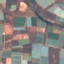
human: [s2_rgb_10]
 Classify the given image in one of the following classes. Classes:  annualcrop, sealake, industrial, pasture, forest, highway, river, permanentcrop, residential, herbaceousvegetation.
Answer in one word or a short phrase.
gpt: PermanentCrop